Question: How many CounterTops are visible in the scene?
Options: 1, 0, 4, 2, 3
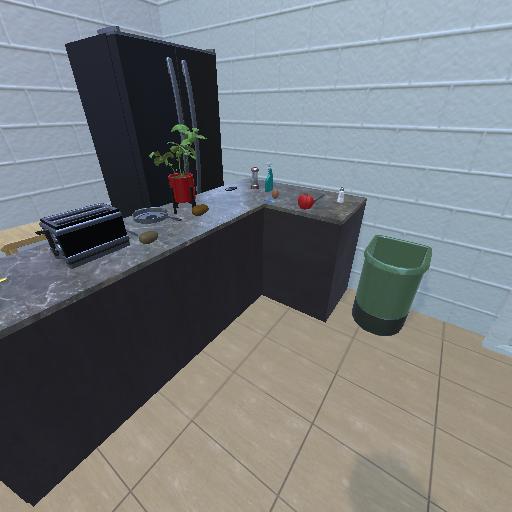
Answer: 1